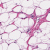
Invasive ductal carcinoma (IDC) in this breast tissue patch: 0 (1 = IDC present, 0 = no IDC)